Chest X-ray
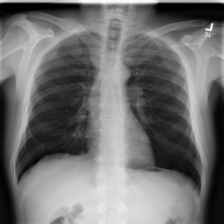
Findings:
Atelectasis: negative
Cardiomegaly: negative
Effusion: negative
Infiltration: negative
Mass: negative
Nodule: negative
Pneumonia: negative
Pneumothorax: negative
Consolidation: negative
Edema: negative
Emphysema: negative
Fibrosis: negative
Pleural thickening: negative
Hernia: negative